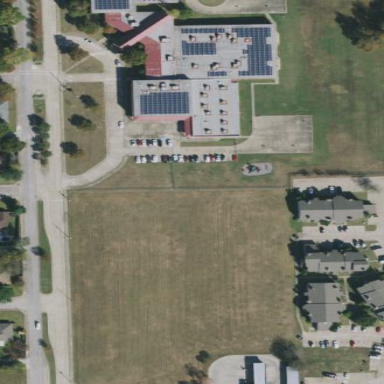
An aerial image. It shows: School building.